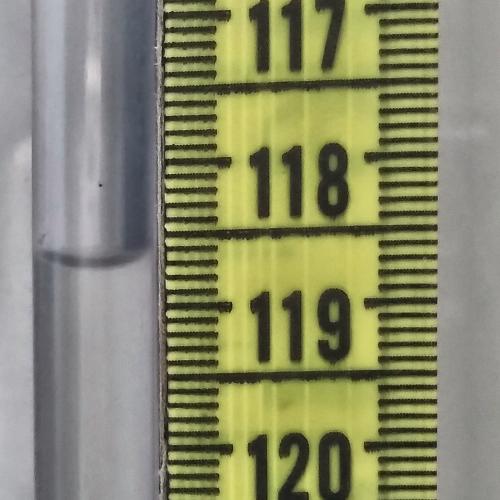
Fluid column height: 118.7 cm